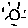
Label: sun